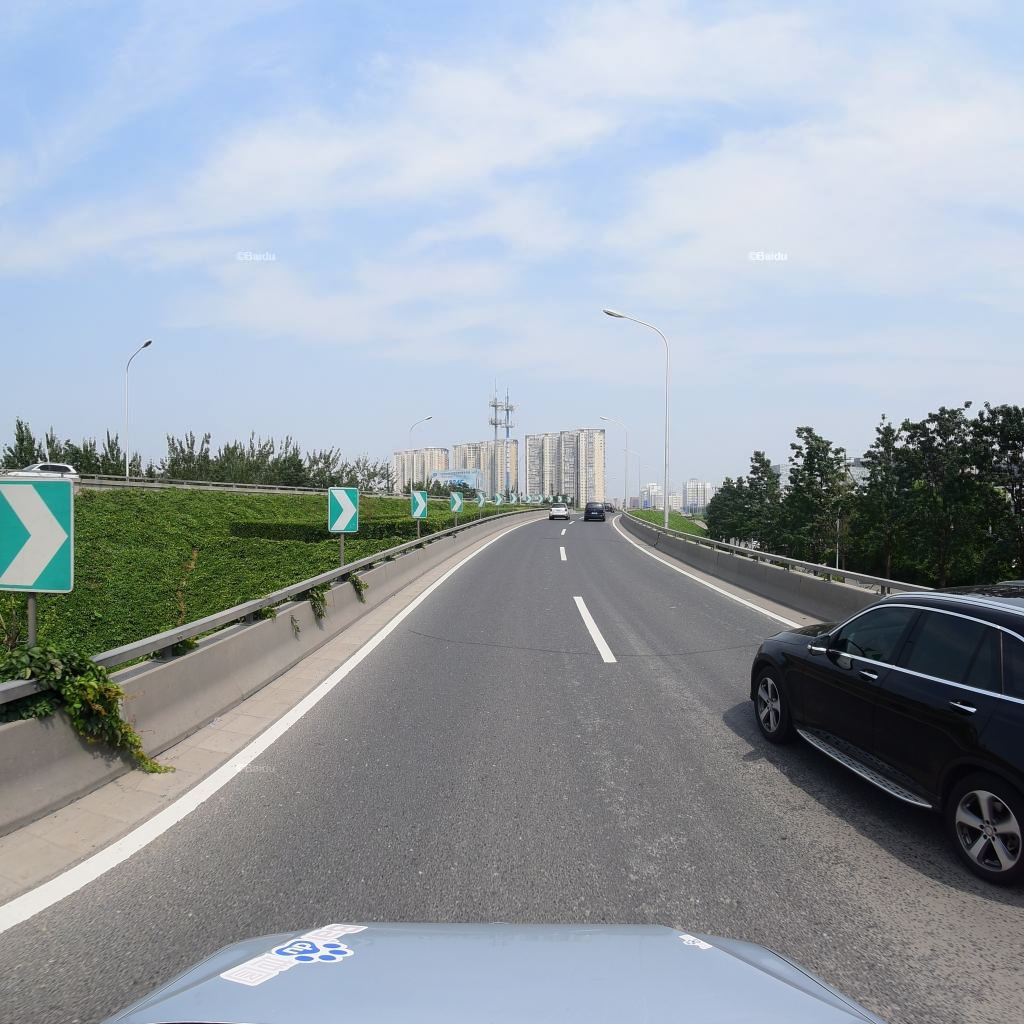
Region: Fengtai
Road damage annotations: transverse crack